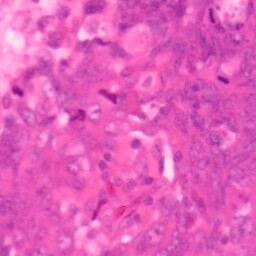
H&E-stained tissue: Colon